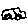
Label: car